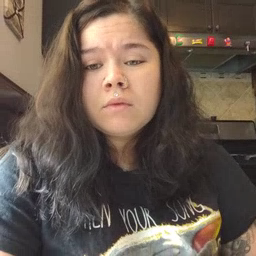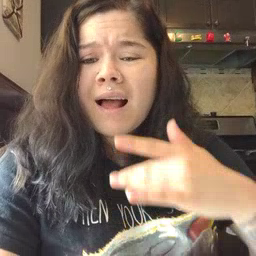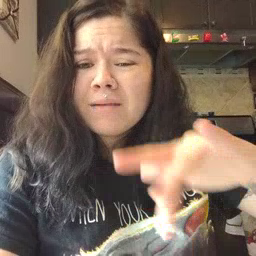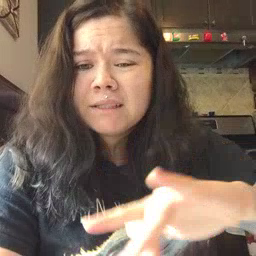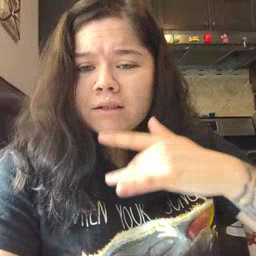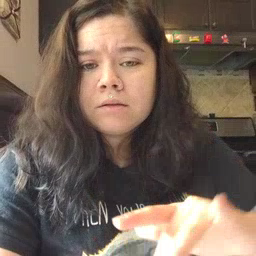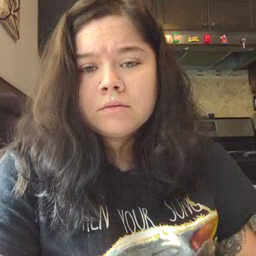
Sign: empty